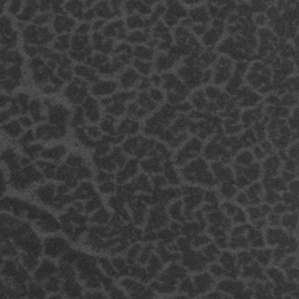
Label: frost